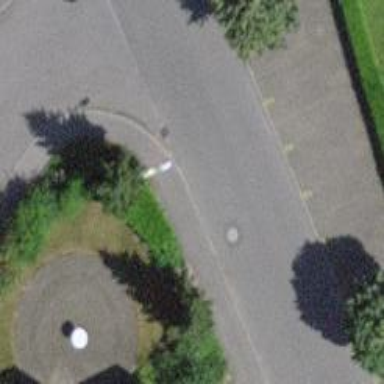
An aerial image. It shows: Kerb barrier.